Aerial crown-view tile of a tropical tree (Barro Colorado Island, Panama), acquired 20250124:
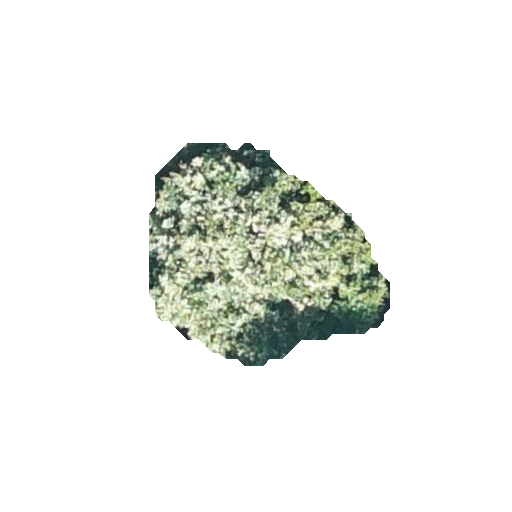
Species: Inga marginata
GBIF accepted scientific name: Inga marginata
Crown area: 57.106 m²